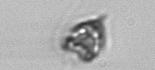
Label: Pyramimonas_longicauda